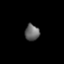
Tissue: lung
Cell type: T cells
Senescence score: 0.5856
Nuclear area (px): 235
Mean DAPI intensity: 101.234